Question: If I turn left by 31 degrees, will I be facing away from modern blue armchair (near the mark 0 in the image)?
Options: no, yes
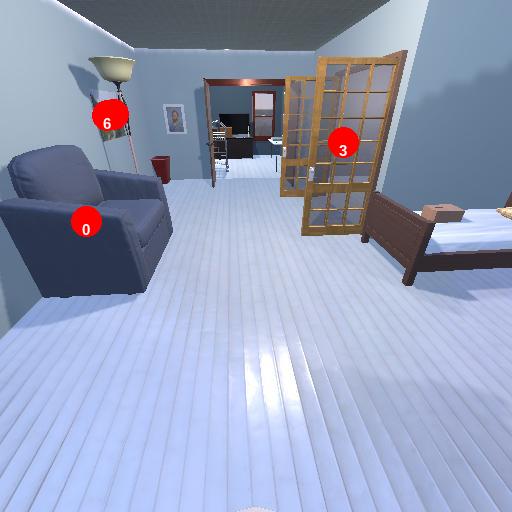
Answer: no